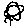
Label: flower